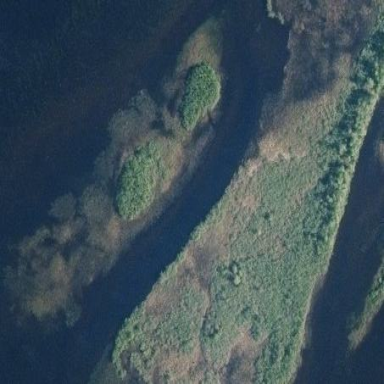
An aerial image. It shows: Islet in marshy wetland area.